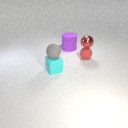
small cyan rubber cube to the left of small red rubber sphere